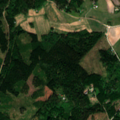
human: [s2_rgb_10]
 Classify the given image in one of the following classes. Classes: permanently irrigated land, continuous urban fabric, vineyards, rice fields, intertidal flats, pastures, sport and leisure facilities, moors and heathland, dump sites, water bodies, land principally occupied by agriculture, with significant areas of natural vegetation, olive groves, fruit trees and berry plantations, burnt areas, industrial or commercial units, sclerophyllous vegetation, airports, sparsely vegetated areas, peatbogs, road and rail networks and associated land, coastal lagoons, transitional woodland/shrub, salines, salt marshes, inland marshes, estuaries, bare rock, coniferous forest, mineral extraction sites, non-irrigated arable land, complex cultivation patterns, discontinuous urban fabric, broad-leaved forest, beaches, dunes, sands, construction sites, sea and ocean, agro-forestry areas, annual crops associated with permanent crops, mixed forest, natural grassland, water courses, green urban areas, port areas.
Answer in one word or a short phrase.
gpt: land principally occupied by agriculture, with significant areas of natural vegetation, broad-leaved forest, coniferous forest, mixed forest, transitional woodland/shrub